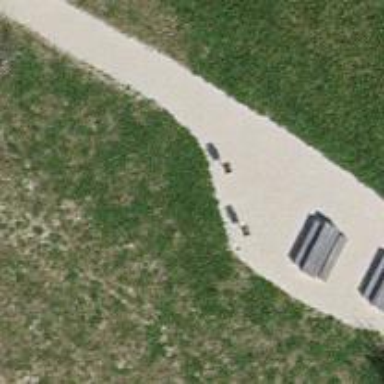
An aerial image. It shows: BBQ amenity.